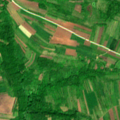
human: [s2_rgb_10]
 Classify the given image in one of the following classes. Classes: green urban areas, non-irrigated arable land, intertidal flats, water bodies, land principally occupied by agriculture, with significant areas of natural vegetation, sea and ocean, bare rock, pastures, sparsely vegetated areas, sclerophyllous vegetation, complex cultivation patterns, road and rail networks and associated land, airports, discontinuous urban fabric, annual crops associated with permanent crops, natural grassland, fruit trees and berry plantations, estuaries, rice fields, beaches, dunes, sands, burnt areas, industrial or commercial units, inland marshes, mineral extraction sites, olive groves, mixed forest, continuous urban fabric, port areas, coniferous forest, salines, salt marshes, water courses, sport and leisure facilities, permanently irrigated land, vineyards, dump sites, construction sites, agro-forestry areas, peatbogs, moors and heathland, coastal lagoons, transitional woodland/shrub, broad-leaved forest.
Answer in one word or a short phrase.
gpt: non-irrigated arable land, pastures, complex cultivation patterns, land principally occupied by agriculture, with significant areas of natural vegetation, transitional woodland/shrub